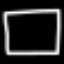
Label: square